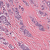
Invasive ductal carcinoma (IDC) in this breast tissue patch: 1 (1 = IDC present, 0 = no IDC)